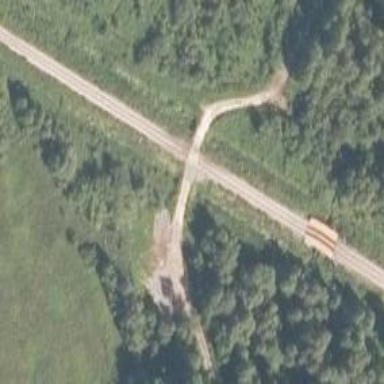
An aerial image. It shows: Level crossing with saltire marking.